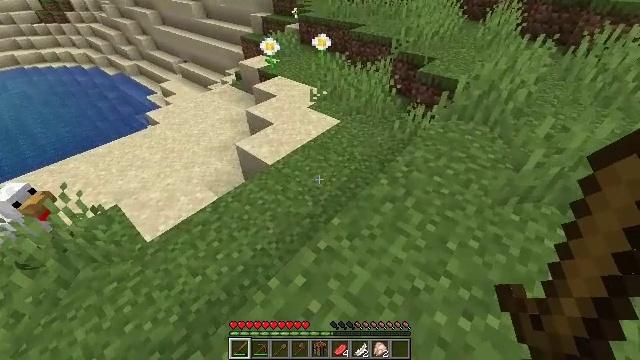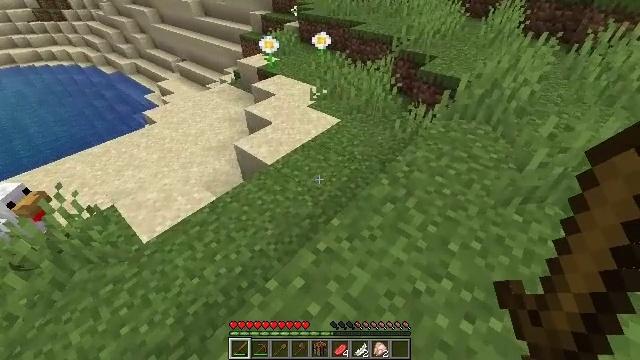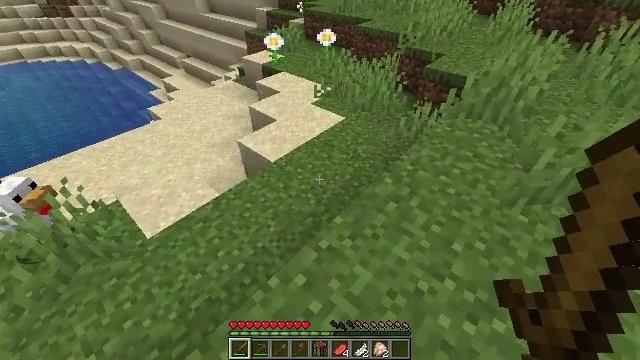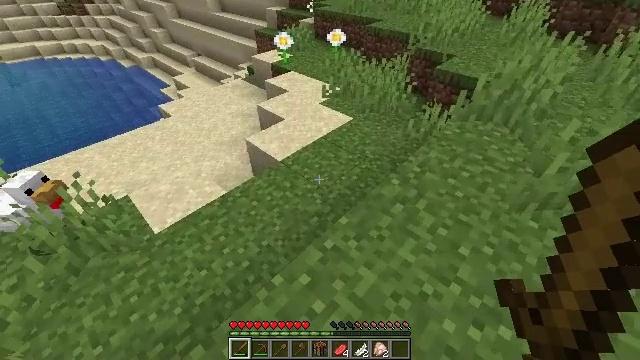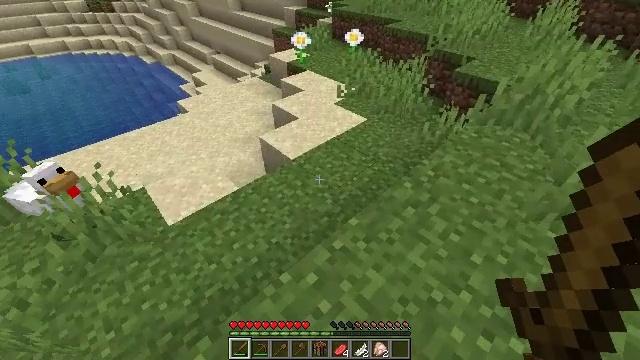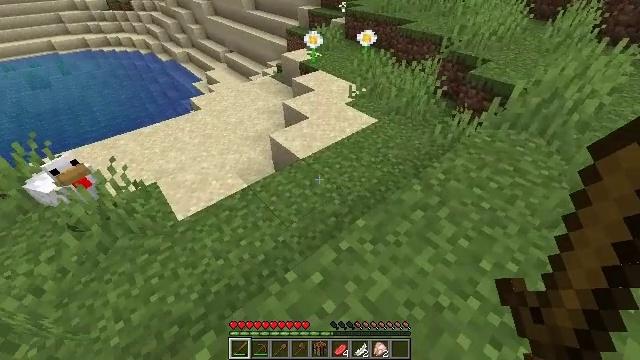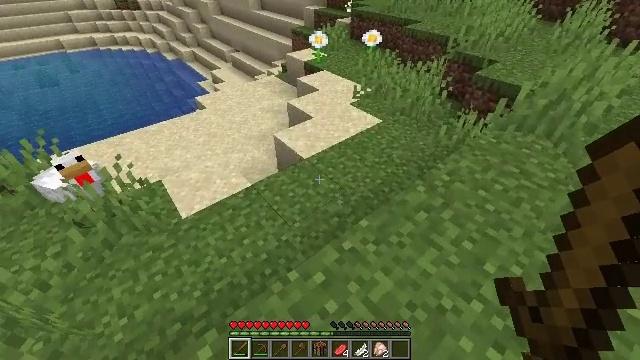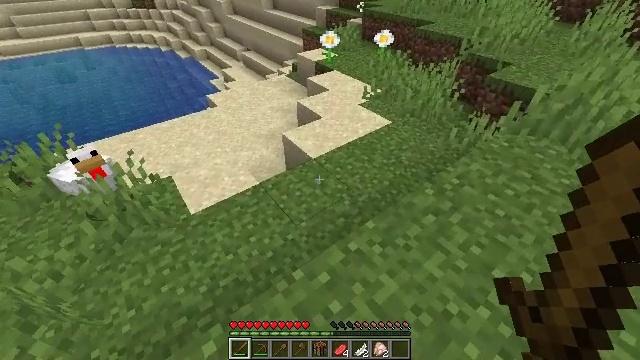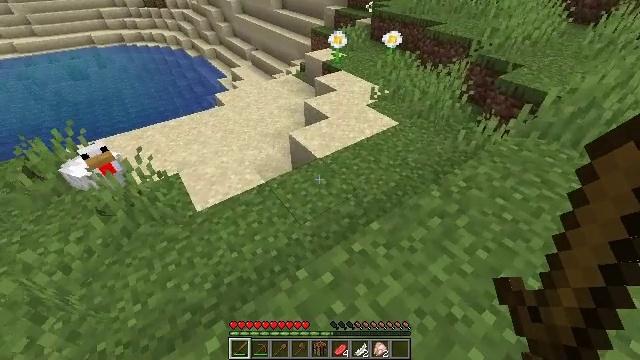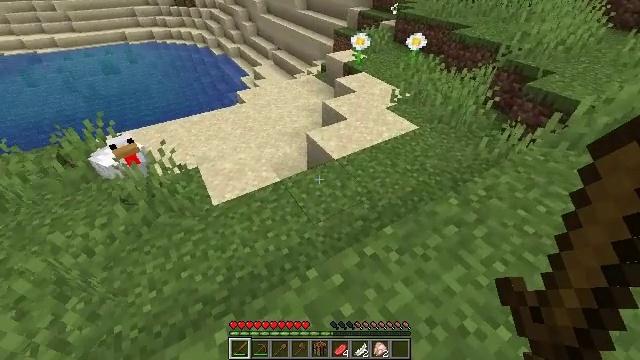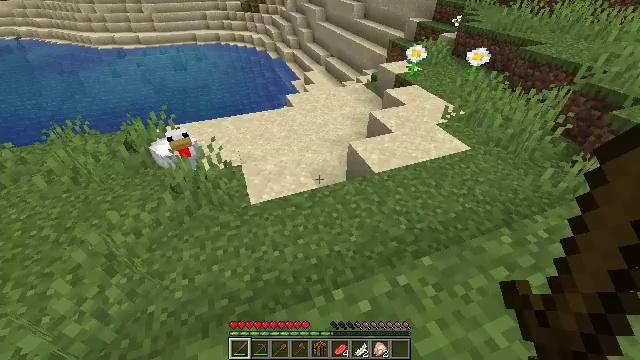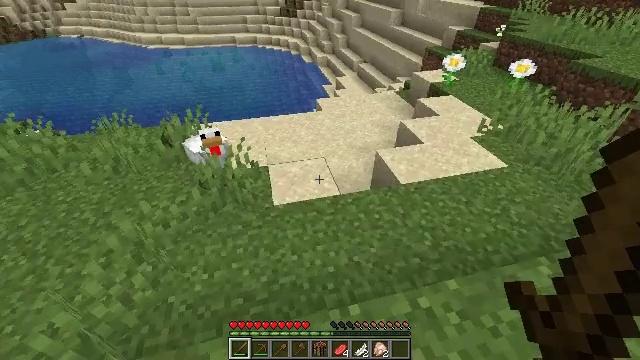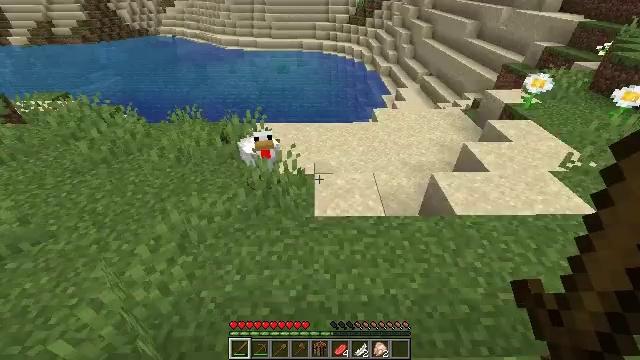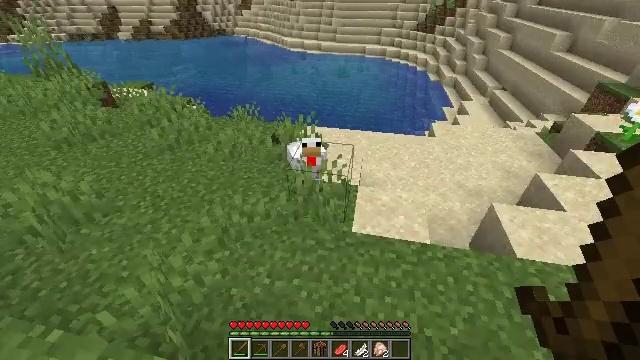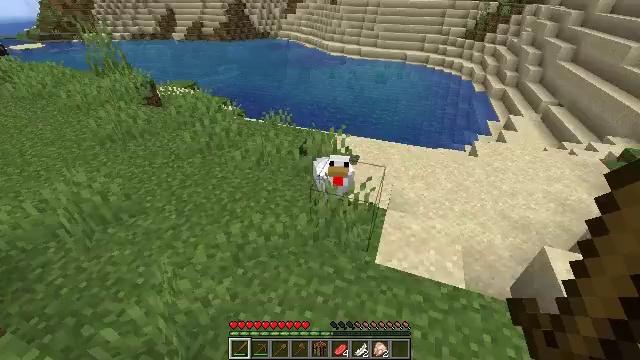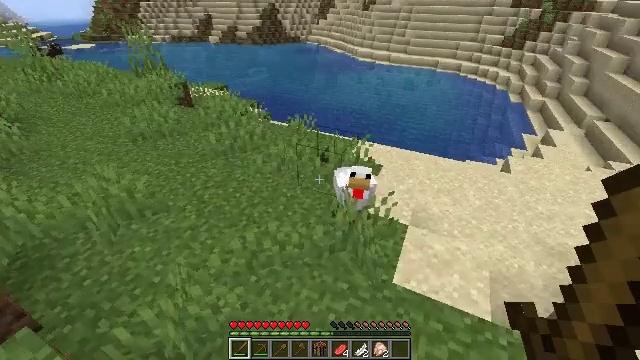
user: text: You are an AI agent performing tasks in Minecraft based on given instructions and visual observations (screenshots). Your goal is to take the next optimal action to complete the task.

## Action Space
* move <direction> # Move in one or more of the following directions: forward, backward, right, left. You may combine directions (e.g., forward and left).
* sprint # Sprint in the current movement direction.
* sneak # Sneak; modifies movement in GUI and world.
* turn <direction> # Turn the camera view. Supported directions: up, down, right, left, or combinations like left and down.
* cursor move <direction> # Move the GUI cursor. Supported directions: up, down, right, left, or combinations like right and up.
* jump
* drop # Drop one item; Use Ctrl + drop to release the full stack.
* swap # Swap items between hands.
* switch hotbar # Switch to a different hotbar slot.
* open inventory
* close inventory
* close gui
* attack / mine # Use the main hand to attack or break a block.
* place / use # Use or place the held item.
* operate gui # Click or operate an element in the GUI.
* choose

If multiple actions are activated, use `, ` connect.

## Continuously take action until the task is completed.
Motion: motion action
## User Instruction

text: Break the grass block.
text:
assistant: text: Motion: no_op
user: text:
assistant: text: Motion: turn left
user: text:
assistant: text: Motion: turn left
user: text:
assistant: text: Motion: turn left
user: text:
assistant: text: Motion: turn left
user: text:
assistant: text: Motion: turn left
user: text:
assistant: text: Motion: turn left
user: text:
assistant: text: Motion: turn left
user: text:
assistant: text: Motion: turn left
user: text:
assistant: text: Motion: move forward, turn left and up
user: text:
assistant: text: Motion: move forward, turn left
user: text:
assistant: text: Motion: move forward, turn left and up
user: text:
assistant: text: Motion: move forward, turn left
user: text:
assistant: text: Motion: move forward, turn left
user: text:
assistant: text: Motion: move forward, turn left
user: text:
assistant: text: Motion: move forward, turn left and up
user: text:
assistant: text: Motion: move forward, turn left
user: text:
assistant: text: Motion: move forward, turn left
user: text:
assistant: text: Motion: move forward, turn left
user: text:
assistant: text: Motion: move forward, turn left
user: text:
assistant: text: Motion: move forward, turn left
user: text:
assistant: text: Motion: move forward, turn left
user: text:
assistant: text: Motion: move forward
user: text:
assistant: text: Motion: move forward
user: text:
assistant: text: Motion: move forward
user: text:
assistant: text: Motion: move forward
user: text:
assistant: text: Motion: move forward
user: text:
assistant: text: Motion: move forward
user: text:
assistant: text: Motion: move forward
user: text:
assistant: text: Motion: move forward